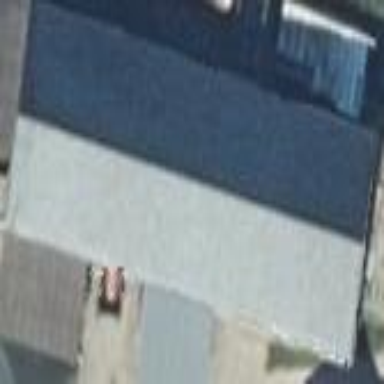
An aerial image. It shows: Building with gabled roof oriented along its structure.